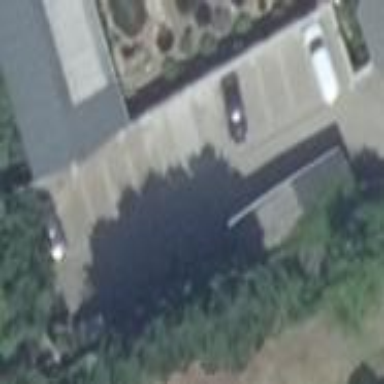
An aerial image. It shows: Parking area with sett surface.